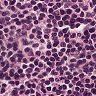
Metastatic tissue present: no